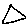
Label: triangle